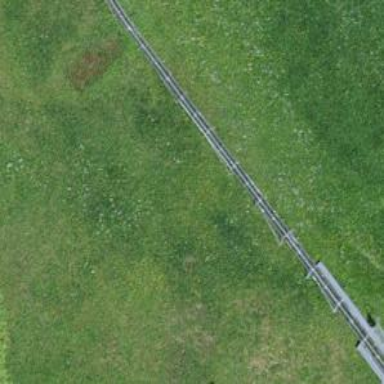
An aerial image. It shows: Miniature railway bridge leading to summer toboggan attraction.